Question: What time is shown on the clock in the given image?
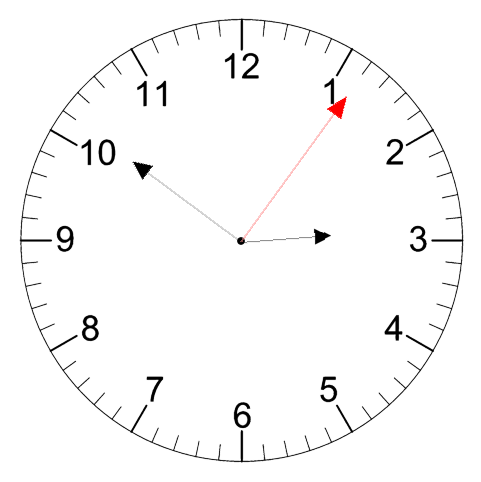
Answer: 02:51:06